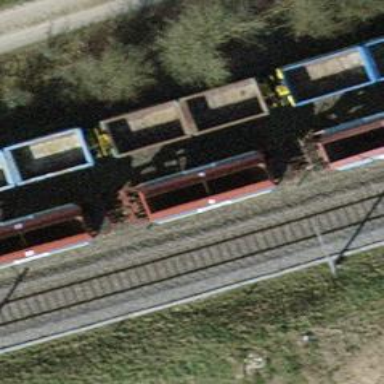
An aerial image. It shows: Single-track spur railway line.